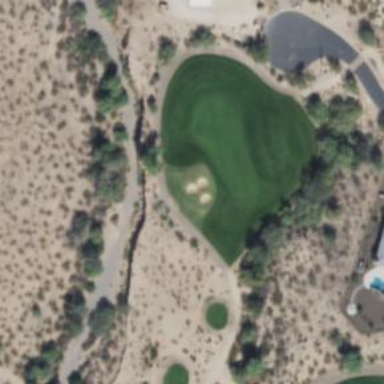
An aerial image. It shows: Golf rough area.